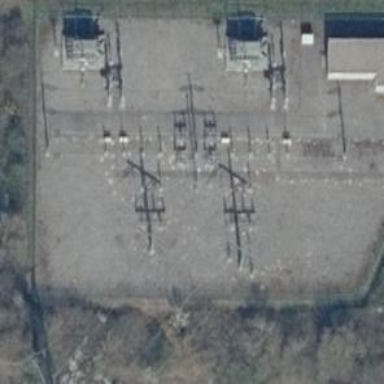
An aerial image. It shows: Busbar power line.